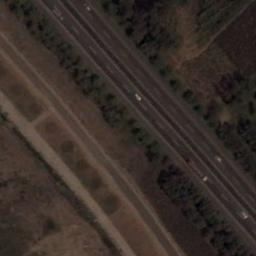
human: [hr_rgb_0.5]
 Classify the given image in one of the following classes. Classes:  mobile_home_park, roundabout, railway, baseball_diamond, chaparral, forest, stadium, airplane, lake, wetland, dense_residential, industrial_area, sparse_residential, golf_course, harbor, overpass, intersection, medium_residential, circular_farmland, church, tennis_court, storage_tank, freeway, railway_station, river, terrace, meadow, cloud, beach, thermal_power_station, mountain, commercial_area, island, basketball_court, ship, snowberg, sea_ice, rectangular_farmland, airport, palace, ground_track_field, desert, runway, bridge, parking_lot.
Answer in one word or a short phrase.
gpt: freeway